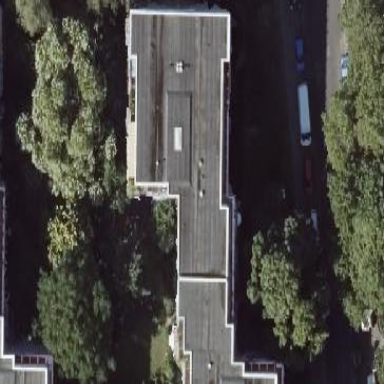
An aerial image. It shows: Building with apartments and flat roof.